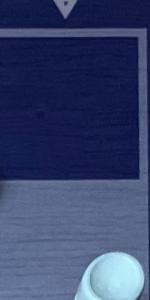
Label: Empty